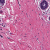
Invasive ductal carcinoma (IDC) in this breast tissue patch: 0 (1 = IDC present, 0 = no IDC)